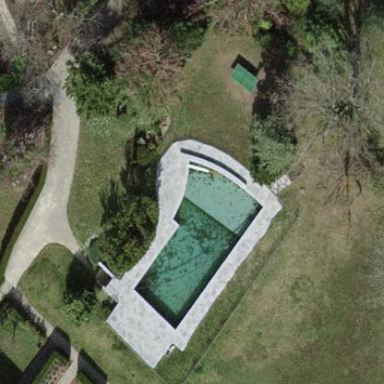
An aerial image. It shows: Swimming pool located in leisure land.